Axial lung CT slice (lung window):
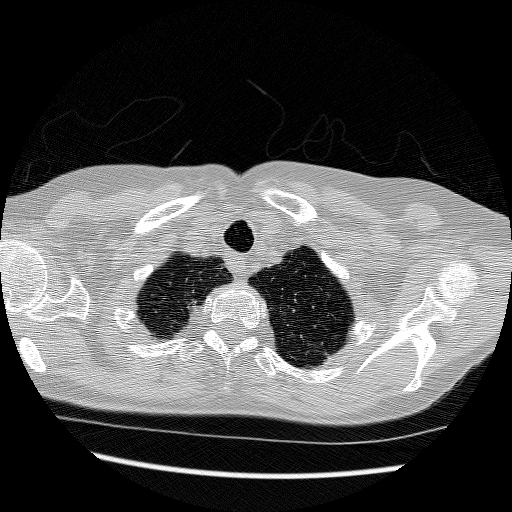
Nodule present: no